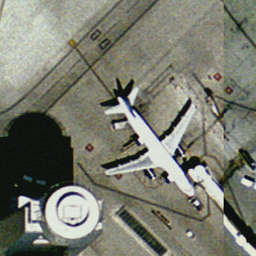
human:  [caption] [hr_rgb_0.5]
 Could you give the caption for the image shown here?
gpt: A white airplane is stopped at the airport with a circular building beside it .

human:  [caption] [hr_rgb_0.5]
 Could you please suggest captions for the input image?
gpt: A white airplane is stopped at the airport with a white building beside it .

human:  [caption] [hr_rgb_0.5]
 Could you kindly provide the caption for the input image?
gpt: There is a white airplane at the airport .

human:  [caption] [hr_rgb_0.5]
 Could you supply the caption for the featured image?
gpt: A white airplane is stopped at the airport .

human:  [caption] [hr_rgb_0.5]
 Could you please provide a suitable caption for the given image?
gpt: One white airplane is stopped at the airport .